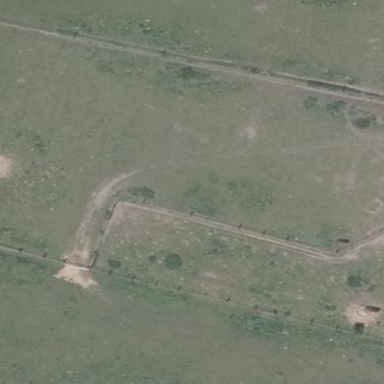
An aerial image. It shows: Fence.